Interaction volume radius: 10 \u00c5
Interaction volume height: 20 \u00c5
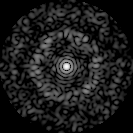
Disorder parameter: 0.7953